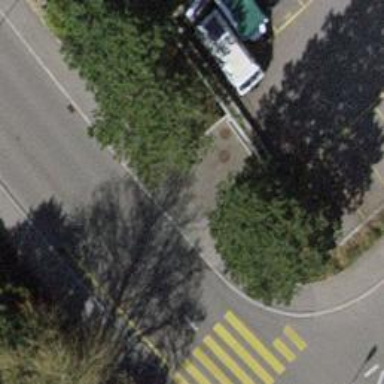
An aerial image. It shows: Parking entrance.